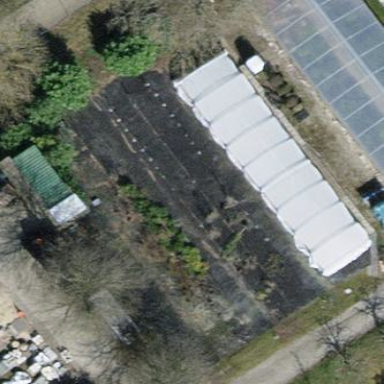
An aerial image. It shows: Plant nursery.